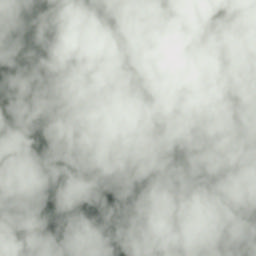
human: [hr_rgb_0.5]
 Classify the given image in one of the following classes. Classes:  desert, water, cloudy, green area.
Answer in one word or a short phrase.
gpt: cloudy